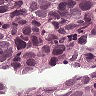
Metastatic tissue present: yes